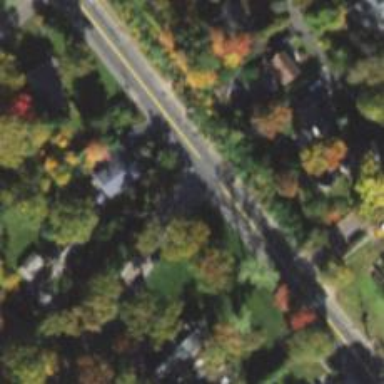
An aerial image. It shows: Stop road.